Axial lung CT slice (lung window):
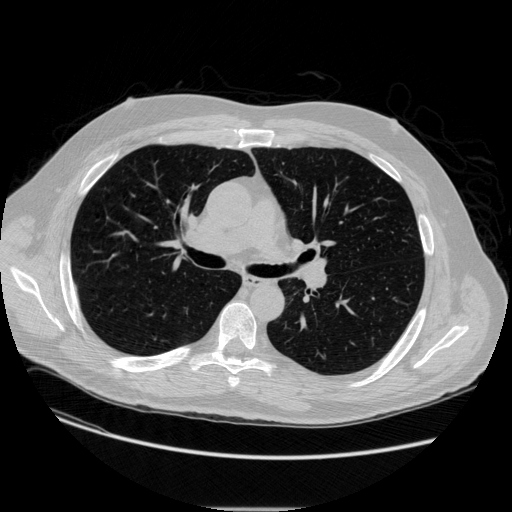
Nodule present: no